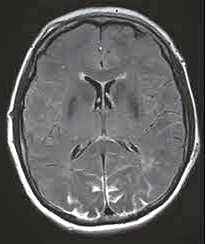
Label: notumor